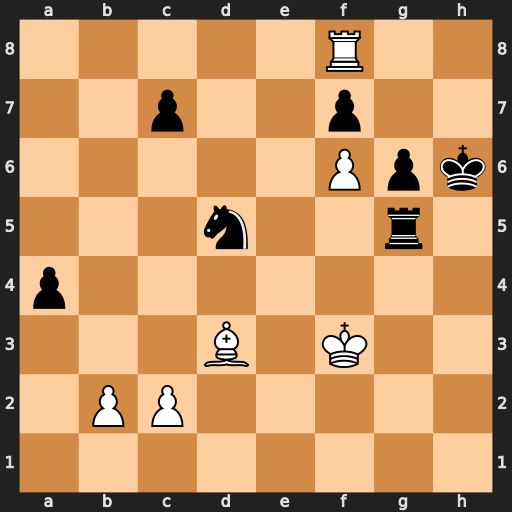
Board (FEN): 5R2/2p2p2/5Ppk/3n2r1/p7/3B1K2/1PP5/8
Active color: w
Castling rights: -
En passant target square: -
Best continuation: Rh8#